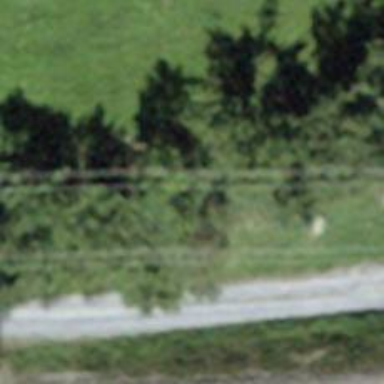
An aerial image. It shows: Concrete power pole.